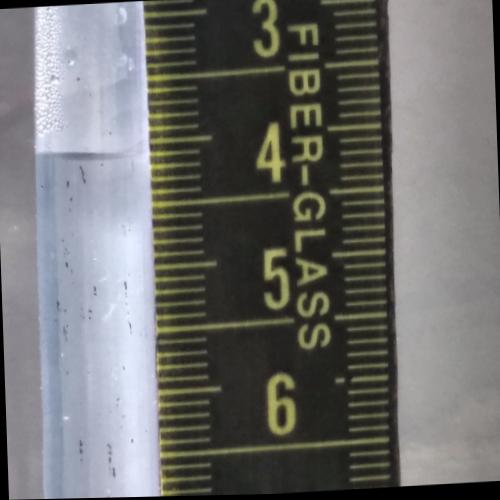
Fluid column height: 4.1 cm